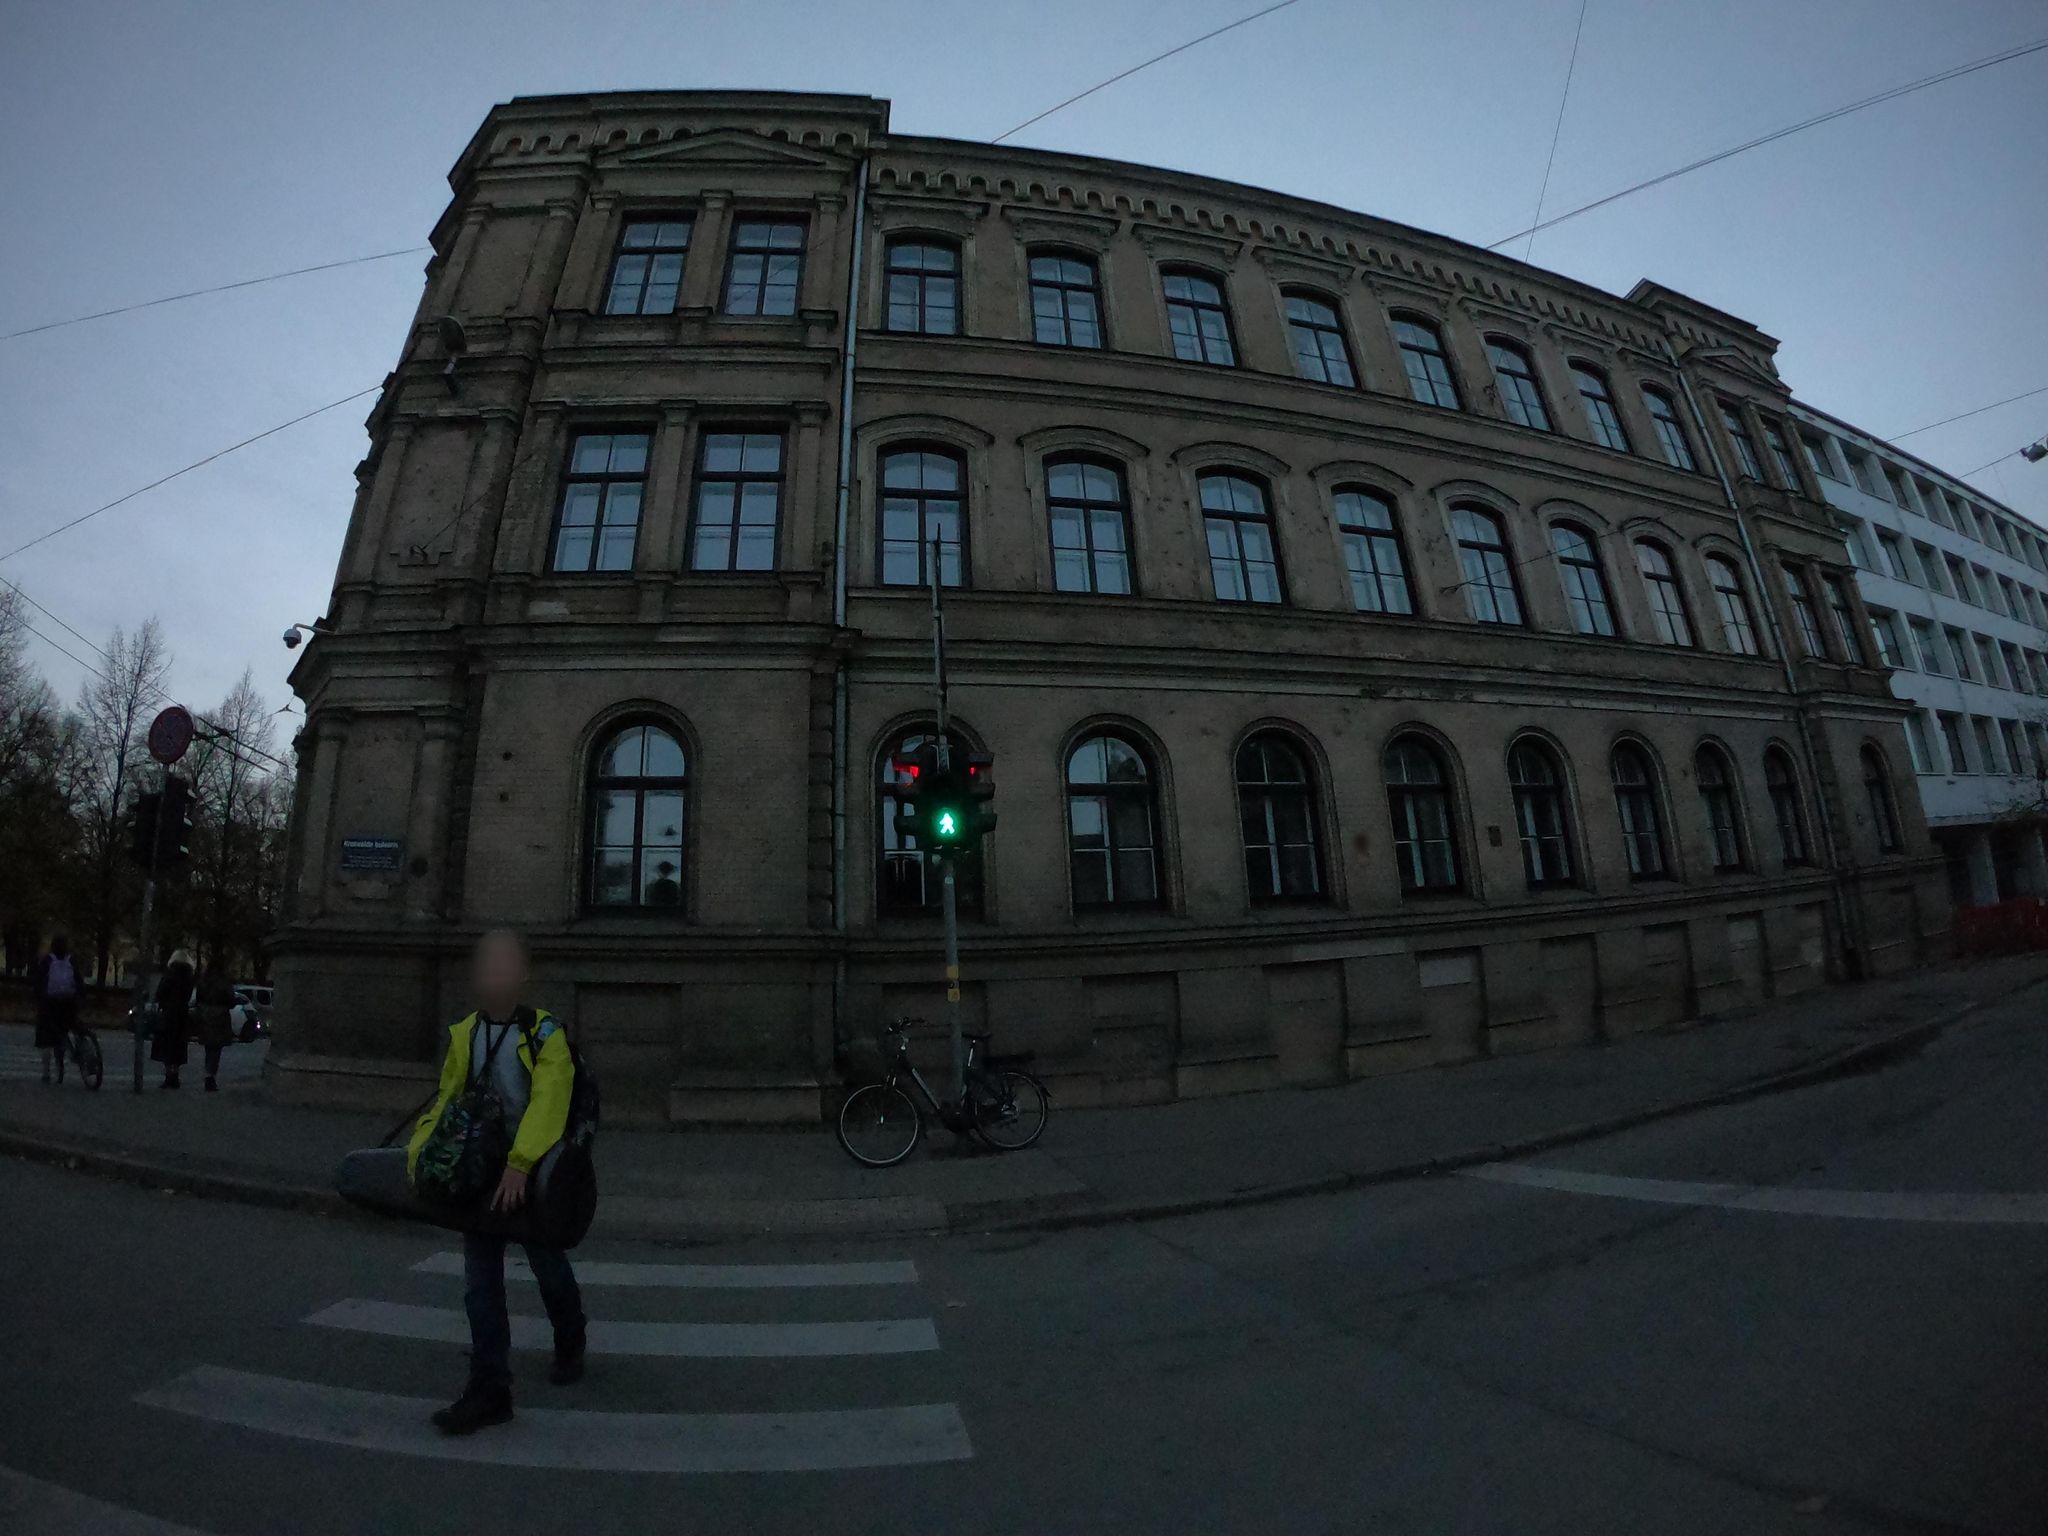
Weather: snowy
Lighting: dusk/dawn
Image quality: slightly poor
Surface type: driving surface
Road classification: footway
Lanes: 1
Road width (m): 4.5
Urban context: urban centre
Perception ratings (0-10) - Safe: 2.82, Lively: 7.42, Beautiful: 2.12, Boring: 2.39, Depressing: 2.14, Wealthy: 5.88